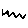
Label: zigzag